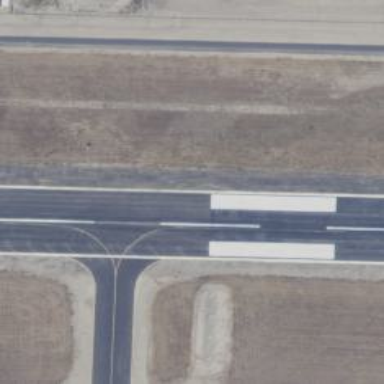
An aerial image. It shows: Image of taxiway at airport.